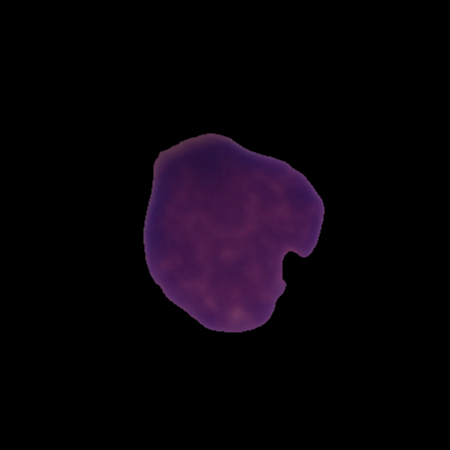
Label: healthy